Brain MRI, t2w sequence, axial 2D slice.
Patient: age 41, sex F, weight 95 kg, height 1.95 m
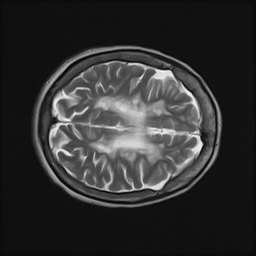